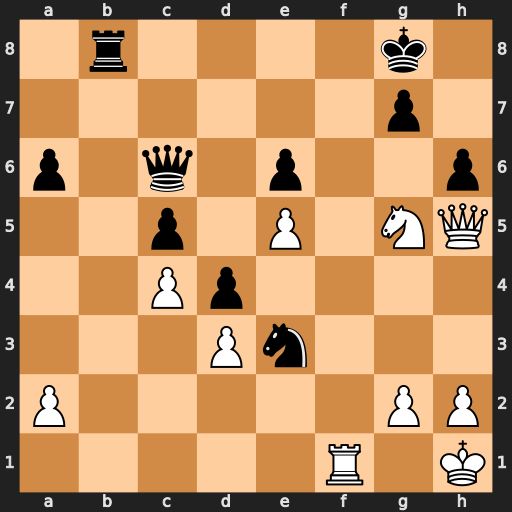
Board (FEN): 1r4k1/6p1/p1q1p2p/2p1P1NQ/2Pp4/3Pn3/P5PP/5R1K
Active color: w
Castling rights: -
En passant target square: -
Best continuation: Qf7+ Kh8 Qf8+ Rxf8 Rxf8#